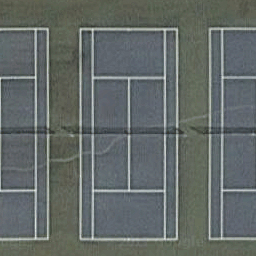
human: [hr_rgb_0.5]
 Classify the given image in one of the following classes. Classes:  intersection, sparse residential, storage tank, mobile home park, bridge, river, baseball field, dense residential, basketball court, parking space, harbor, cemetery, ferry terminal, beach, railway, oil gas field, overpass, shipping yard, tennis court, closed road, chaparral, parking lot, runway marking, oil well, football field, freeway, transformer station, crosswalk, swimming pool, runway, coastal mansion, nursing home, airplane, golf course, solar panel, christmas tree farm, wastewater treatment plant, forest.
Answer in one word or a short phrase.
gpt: tennis court